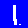
Digit: 1